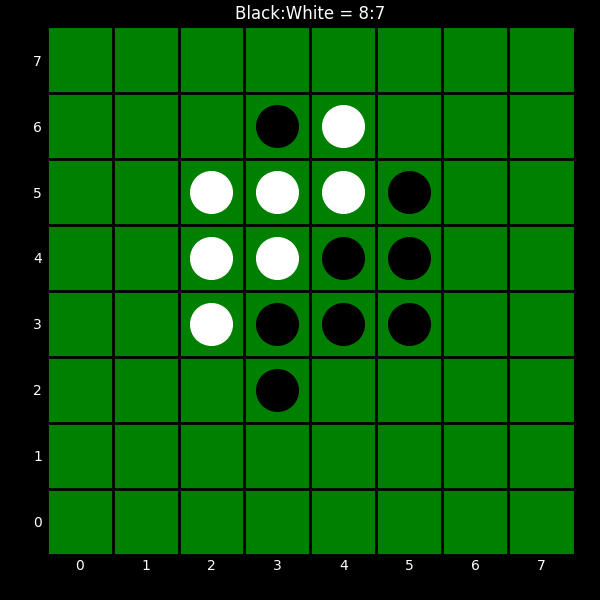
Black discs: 8
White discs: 7